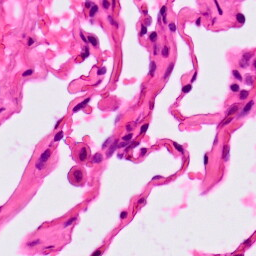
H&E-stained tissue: Lung